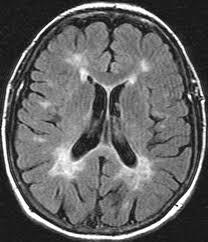
Label: notumor